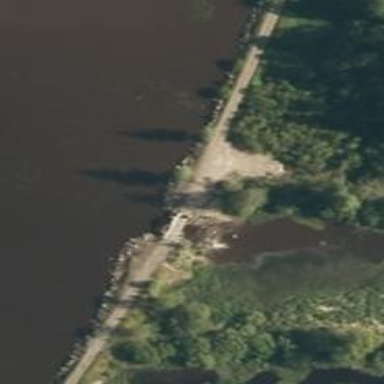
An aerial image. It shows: Dam across waterway.